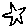
Label: star